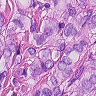
Metastatic tissue present: yes